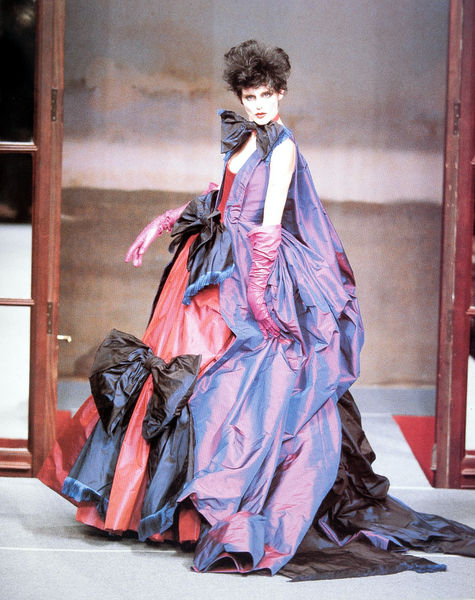
Titel: Kleid
Künstler: Vivienne Westwood
Institution: unbekannt
Schlagwörter: blau, frau, frisur, handschuh, handschuhe, hintergrund, kleid, schwarz, tür, blick, dame, rot, mode, schleife, alt, regal, augen, falten, gesicht, bildnis, portrait, porträt, spiegel, haare, kostüm, schleifen, tänzerin, blässe, dekollete, hübsch, rosa, schön, schleppe, leidenschaft, halsband, tüll, modern, lila, violett, ausdruck, dick, glanz, model, oberarm, reflexion, abendkleid, satin, foto, fotografie, schau, fotographie, sexy, glass, friseur, schleige, schwazr, modefoto, laufsteg, modeschau, modenschau, aufreizend, dekolttee, designer, fotomodell, vamp